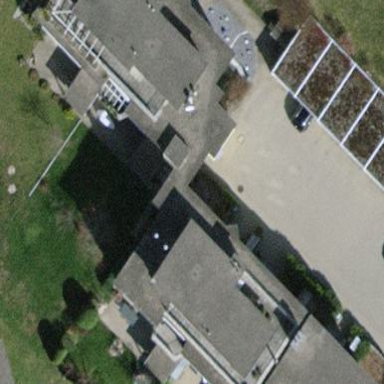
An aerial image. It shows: Terrace building.